Interaction volume radius: 10 \u00c5
Interaction volume height: 30 \u00c5
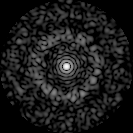
Disorder parameter: 0.8296